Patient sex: M
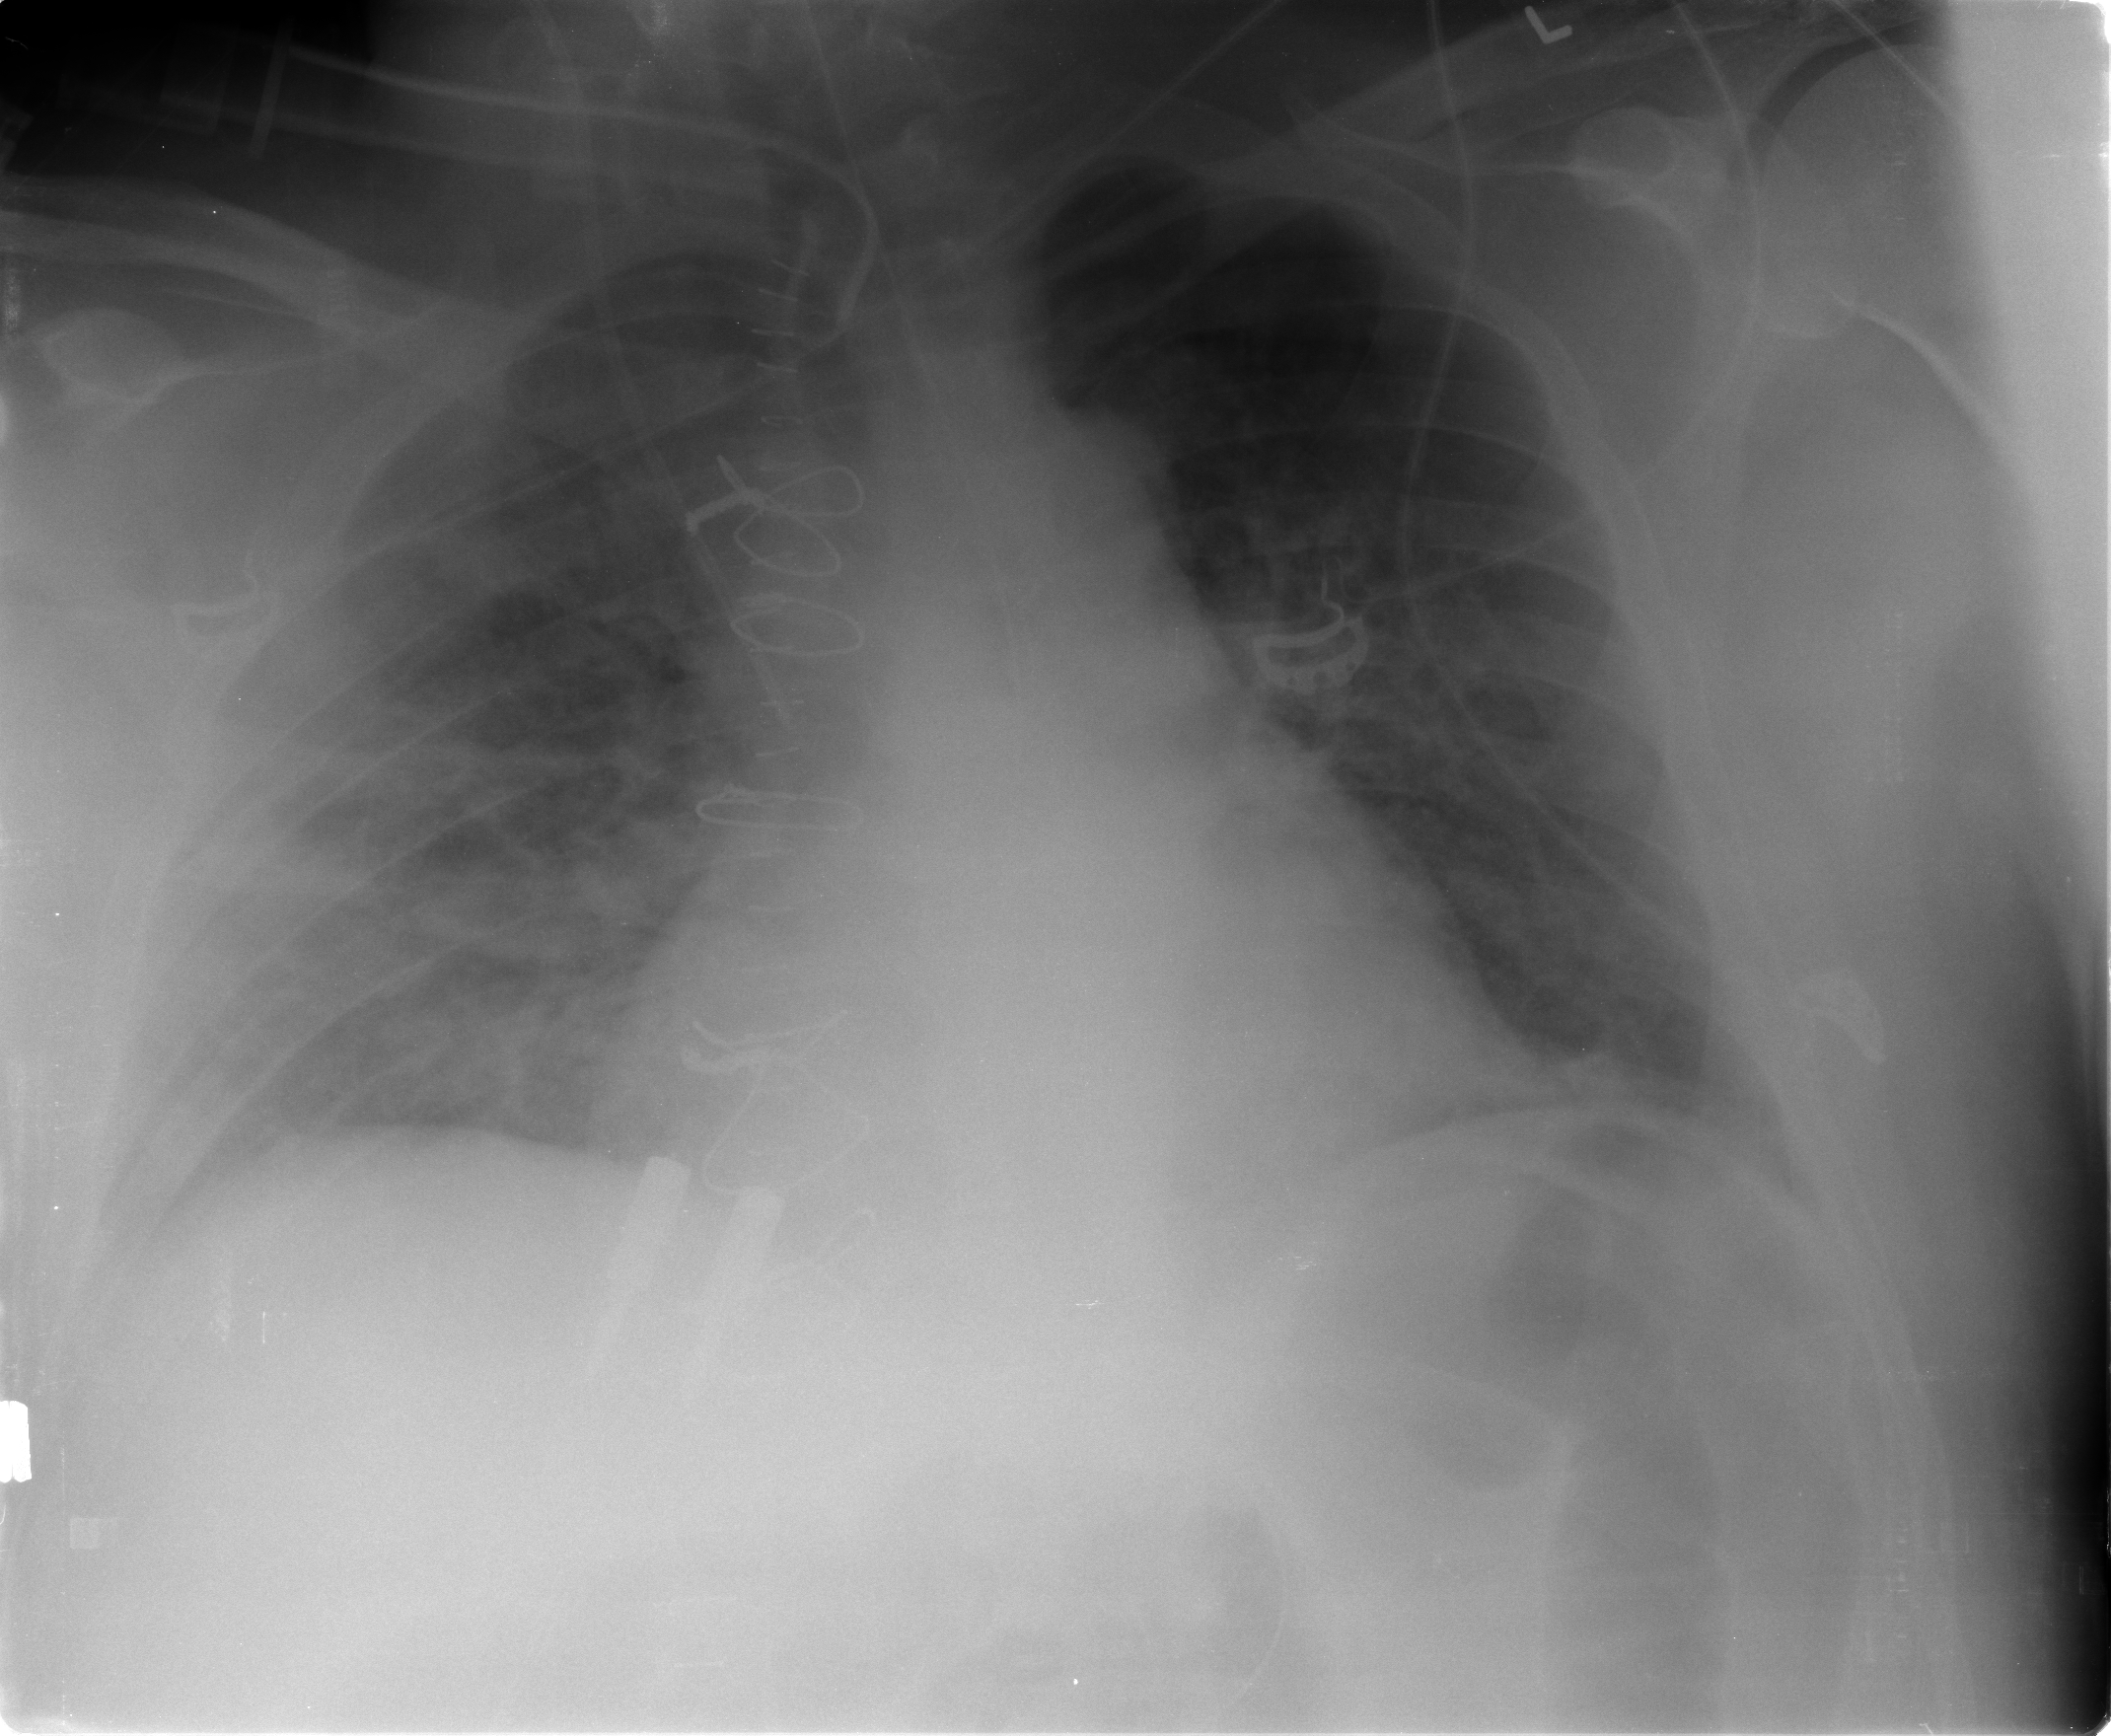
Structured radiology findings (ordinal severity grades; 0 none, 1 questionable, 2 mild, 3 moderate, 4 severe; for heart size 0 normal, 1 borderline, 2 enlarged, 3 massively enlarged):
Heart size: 0
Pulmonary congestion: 3
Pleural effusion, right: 2
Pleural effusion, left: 2
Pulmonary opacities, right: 3
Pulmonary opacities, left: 0
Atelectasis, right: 2
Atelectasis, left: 2